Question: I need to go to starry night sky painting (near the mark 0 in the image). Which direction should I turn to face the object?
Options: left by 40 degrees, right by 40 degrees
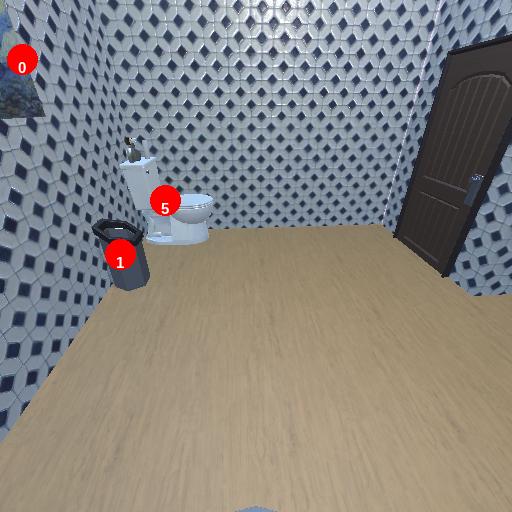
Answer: left by 40 degrees